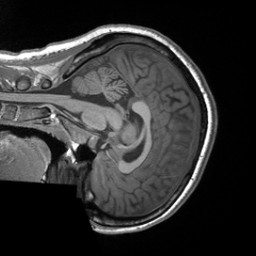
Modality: T1w
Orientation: sagittal